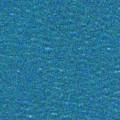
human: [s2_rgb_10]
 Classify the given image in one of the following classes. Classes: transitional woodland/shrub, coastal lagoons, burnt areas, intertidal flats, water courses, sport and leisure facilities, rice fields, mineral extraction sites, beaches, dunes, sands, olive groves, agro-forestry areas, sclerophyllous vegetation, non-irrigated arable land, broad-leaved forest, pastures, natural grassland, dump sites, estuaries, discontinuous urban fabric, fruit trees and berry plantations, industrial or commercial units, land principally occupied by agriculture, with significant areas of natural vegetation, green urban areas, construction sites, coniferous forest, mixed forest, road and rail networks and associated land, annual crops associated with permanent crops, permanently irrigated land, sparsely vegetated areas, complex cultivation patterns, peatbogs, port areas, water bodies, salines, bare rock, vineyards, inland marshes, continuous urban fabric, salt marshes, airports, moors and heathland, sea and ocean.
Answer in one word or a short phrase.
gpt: sea and ocean